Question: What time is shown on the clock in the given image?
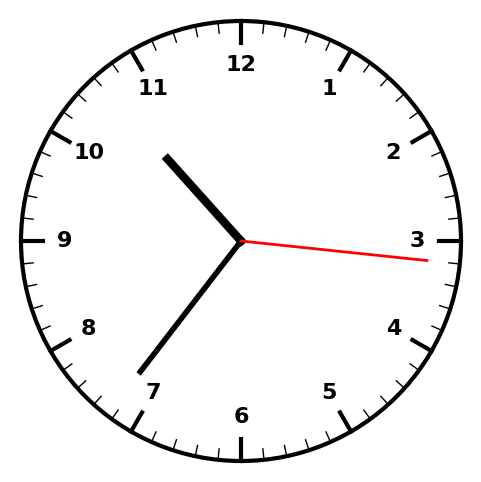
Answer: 10:36:16